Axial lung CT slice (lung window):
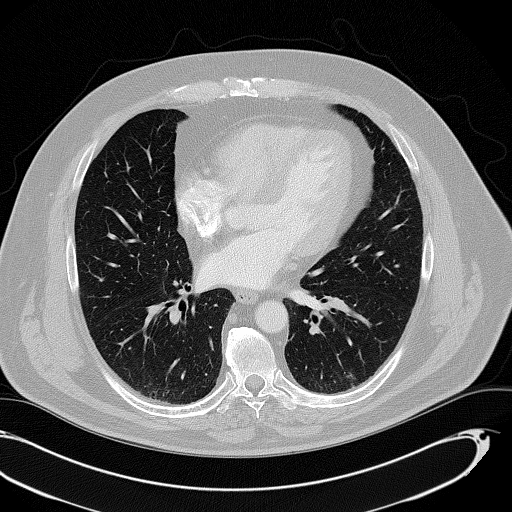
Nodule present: no